Диод включен в цепь, изображенную на рисунке ниже.  Идеализированная вольтамперная характеристика диода приведена на рисунке ниже.  Конденсатор предварительно не заряжен. Ключ $K$ замыкают.
Какое количество тепла выделится в резисторе сопротивлением $R$ при зарядке конденсатора? Емкость конденсатора $C$, ЭДС источника $\mathscr{E}$. Внутреннее сопротивление источника мало.
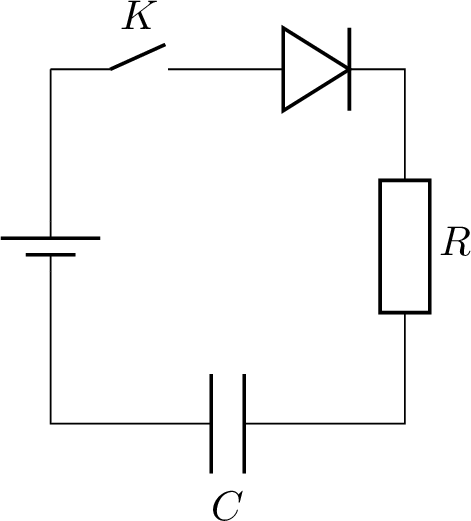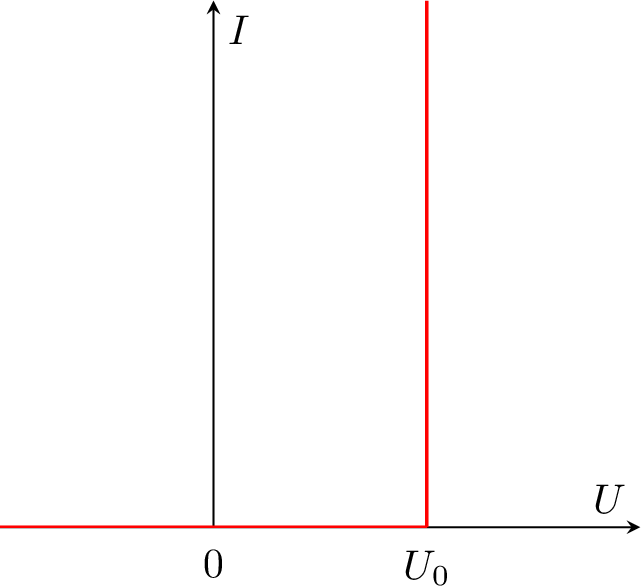
Ответ: $$ Q=\frac{1}{2} C\left(\mathscr{E}-U_{0}\right)^{2}. $$
Темы:
T, Электричество, Цепи, RC-цепи, Диод, Всероссийские, Теплота, Неидеальный элемент